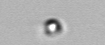
Label: nanoplankton_mix